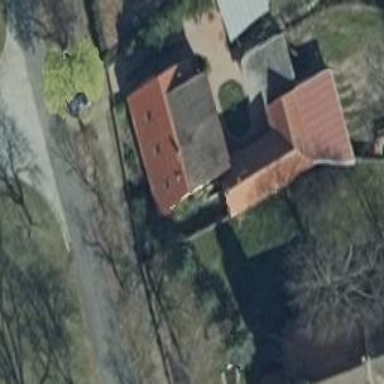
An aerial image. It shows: Simple and straightforward house.